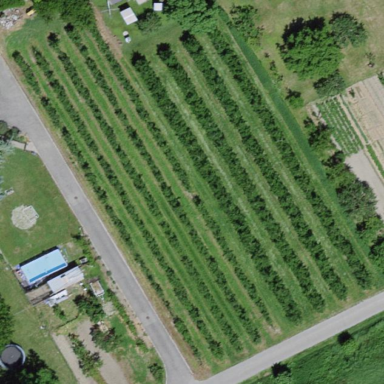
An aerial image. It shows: Orchard.